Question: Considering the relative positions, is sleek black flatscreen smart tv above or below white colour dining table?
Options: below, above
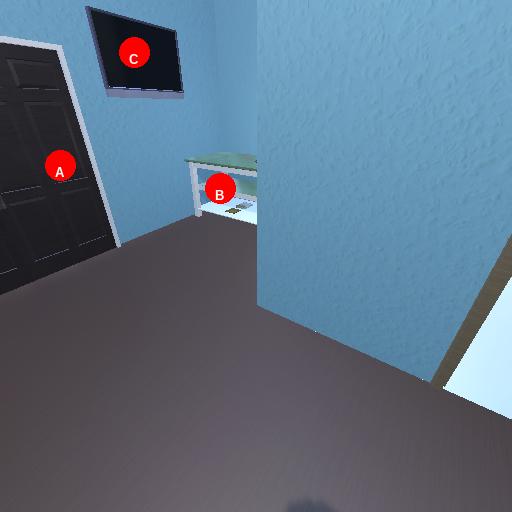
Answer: below